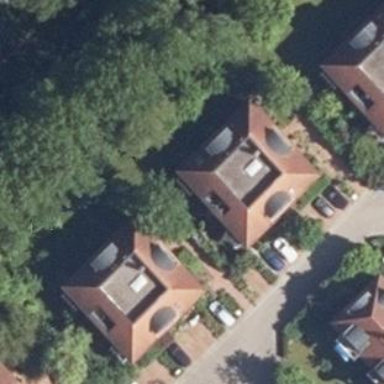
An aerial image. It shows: Quadruple saltbox roof shape on apartment building.